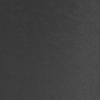
Label: not_dusty